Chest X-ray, PA view. Patient: 56 years old, sex F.
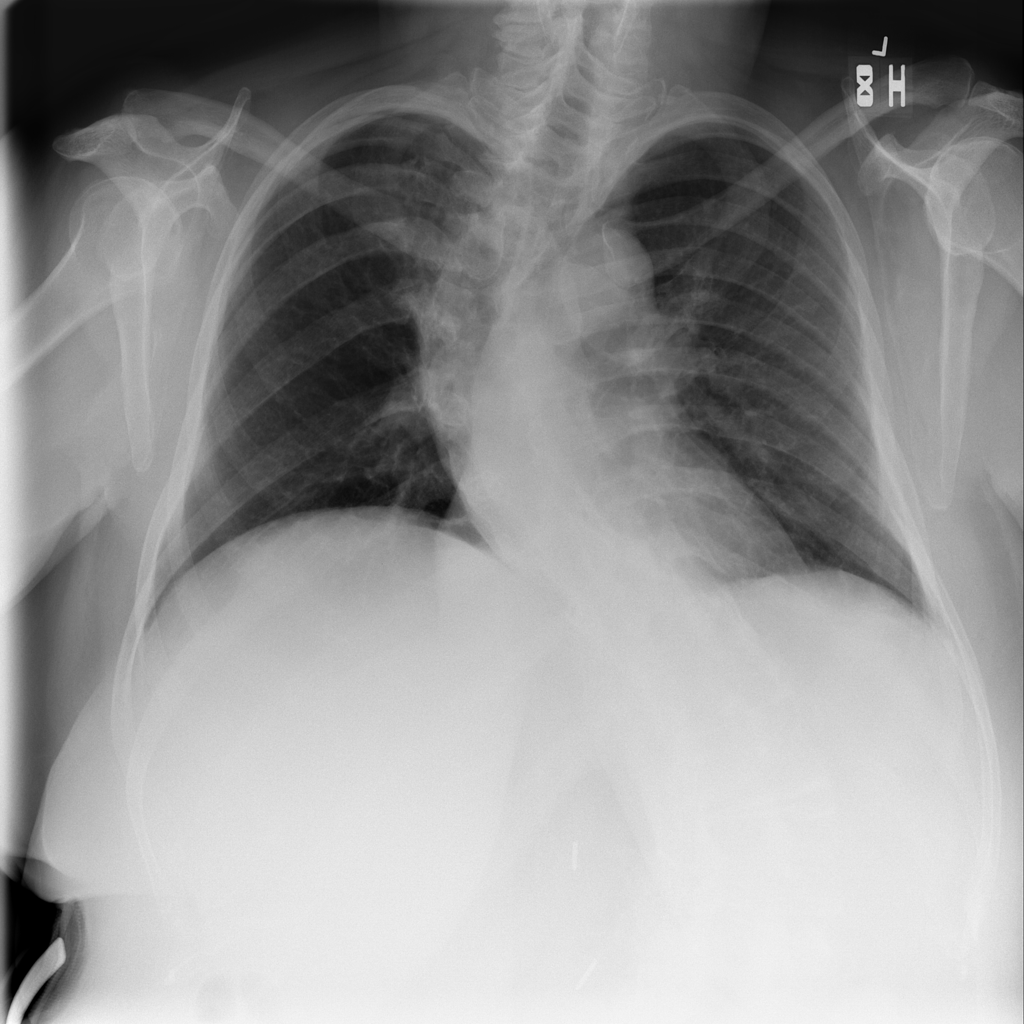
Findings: No Finding